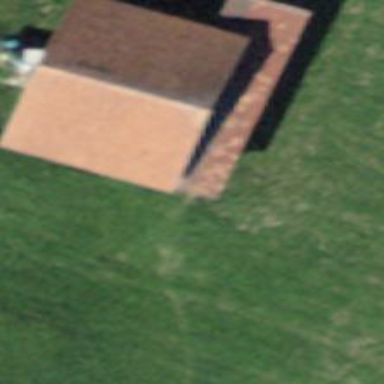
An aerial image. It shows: Rural barn.